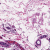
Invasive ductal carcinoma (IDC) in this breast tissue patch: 0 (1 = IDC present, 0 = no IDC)